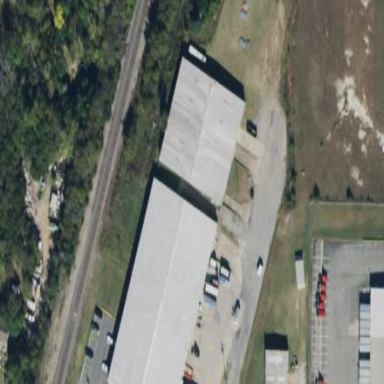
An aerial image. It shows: Post depot building.